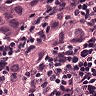
Metastatic tissue present: yes